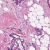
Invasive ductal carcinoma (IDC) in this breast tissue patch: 1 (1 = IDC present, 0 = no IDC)